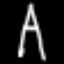
Label: The Eiffel Tower